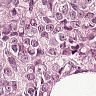
Metastatic tissue present: yes